一年级 · 算术
图写算式。
(1)

$\square+\square=\square$

$\square+\square=\square$
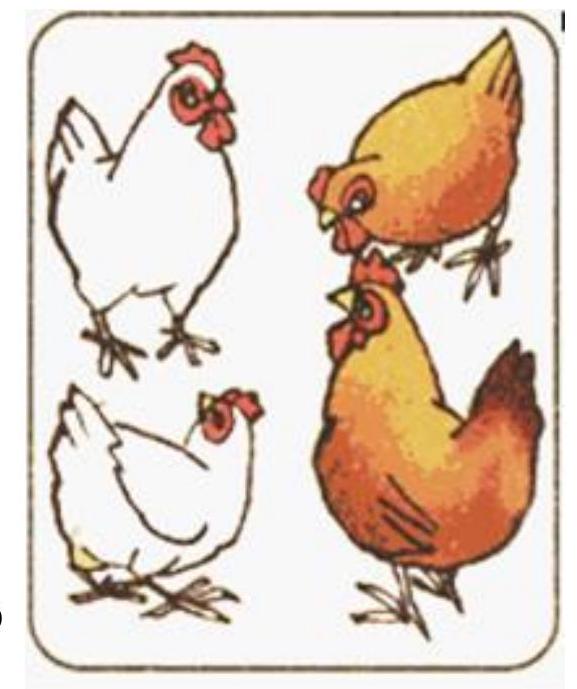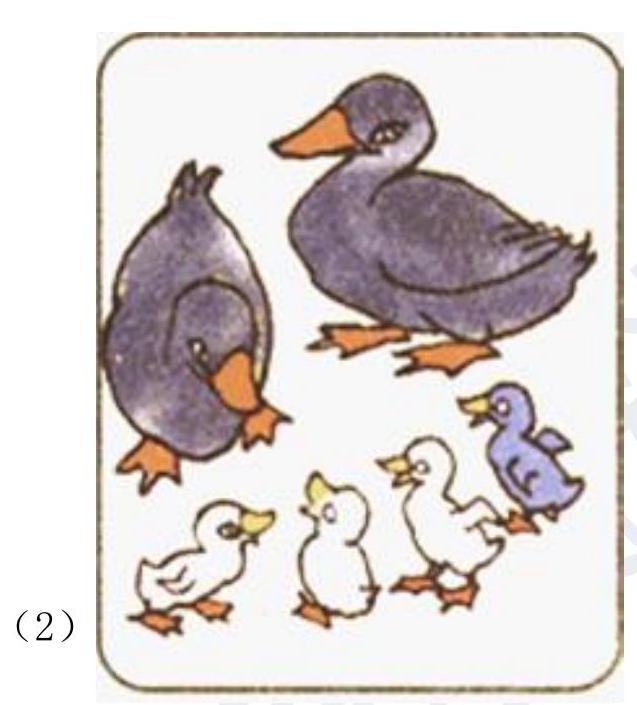
答案: 1) $2+2=4$ (2) $2+4=6$